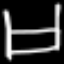
Label: bed